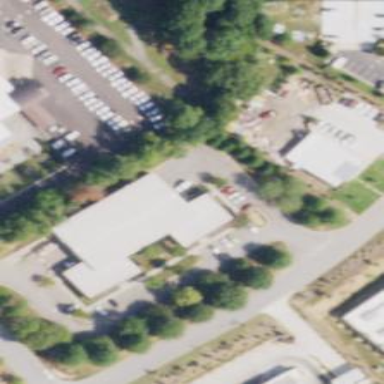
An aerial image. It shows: Commercial building.